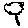
Label: tree